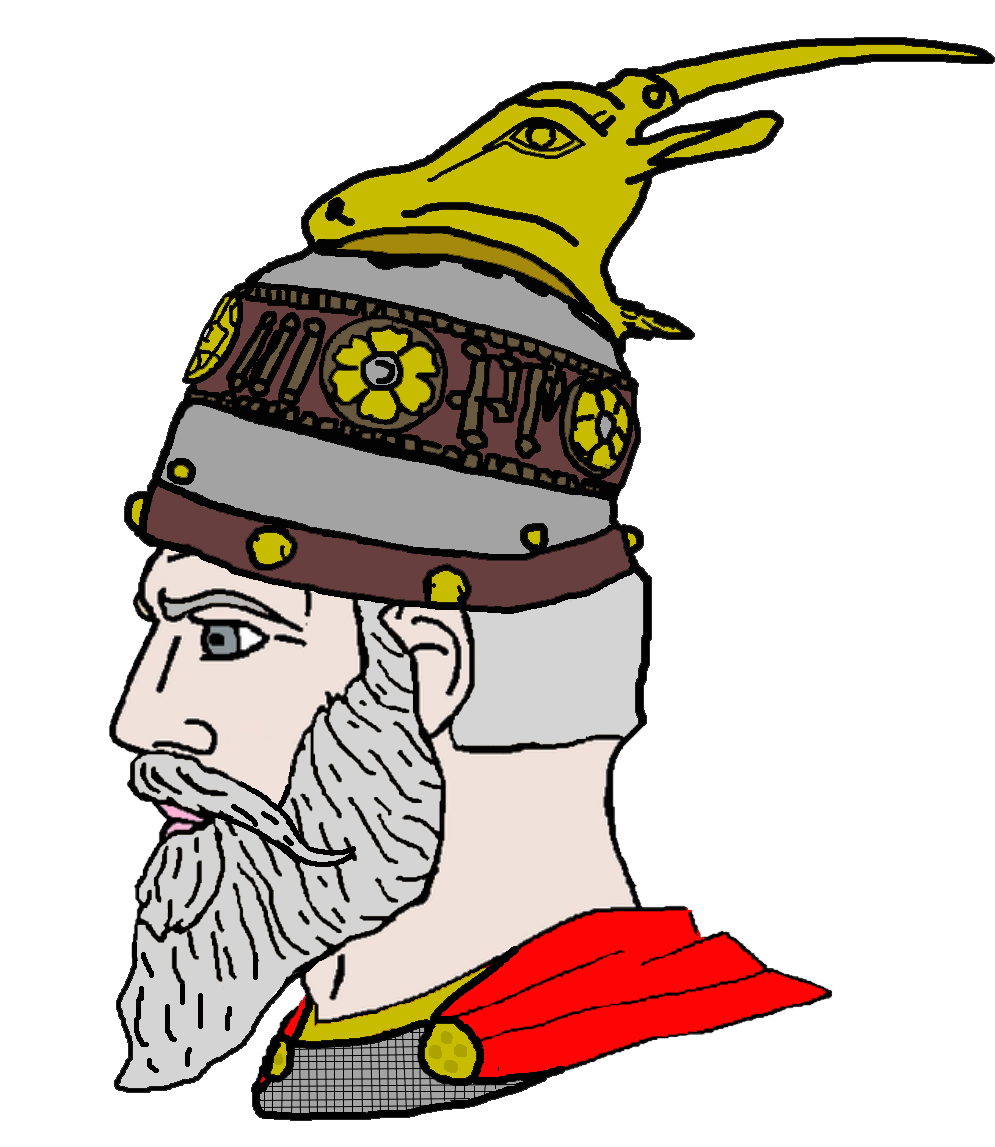
Label: 4_Yes_Chad